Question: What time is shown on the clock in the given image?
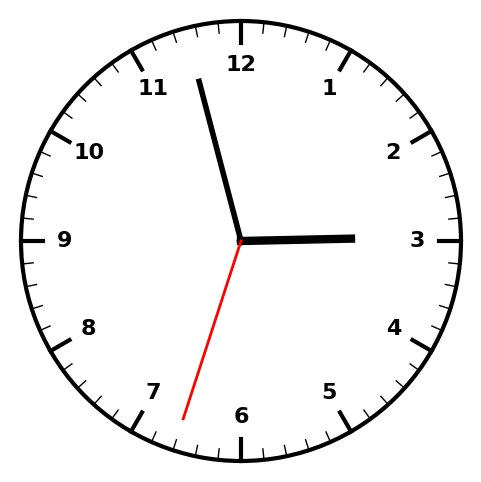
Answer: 02:57:33